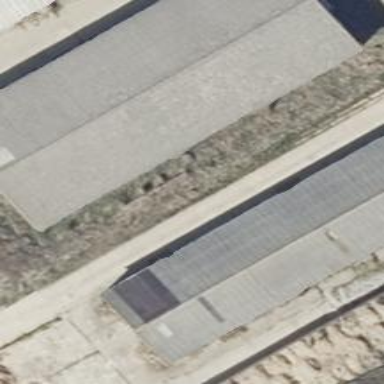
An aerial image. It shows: Barn.